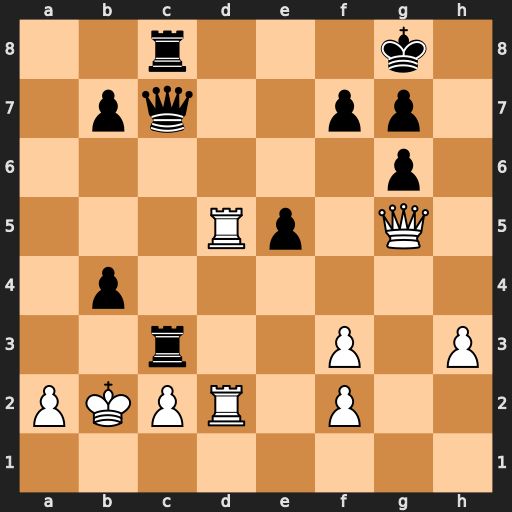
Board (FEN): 2r3k1/1pq2pp1/6p1/3Rp1Q1/1p6/2r2P1P/PKPR1P2/8
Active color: w
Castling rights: -
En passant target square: -
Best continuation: Rd8+ Qxd8 Rxd8+ Rxd8 Qxd8+